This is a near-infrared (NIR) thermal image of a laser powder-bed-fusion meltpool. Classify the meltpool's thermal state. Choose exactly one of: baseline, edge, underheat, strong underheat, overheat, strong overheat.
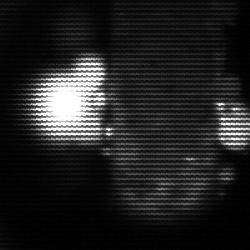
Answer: strong underheat